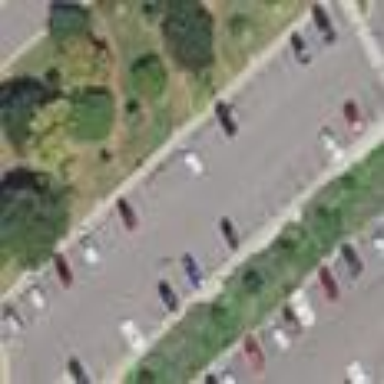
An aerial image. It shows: Parking area with surface.